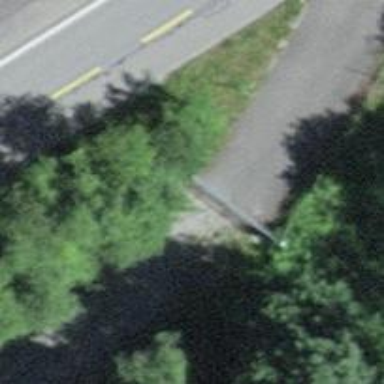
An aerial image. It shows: Well-maintained track road of grade 1.